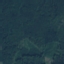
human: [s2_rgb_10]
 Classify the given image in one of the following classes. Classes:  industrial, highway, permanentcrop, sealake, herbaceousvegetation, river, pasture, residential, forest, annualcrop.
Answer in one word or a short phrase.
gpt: Forest